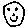
Label: smiley face